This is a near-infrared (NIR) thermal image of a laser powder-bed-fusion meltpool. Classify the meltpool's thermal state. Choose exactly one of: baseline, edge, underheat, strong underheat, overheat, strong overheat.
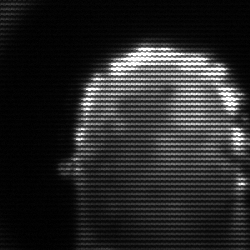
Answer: baseline